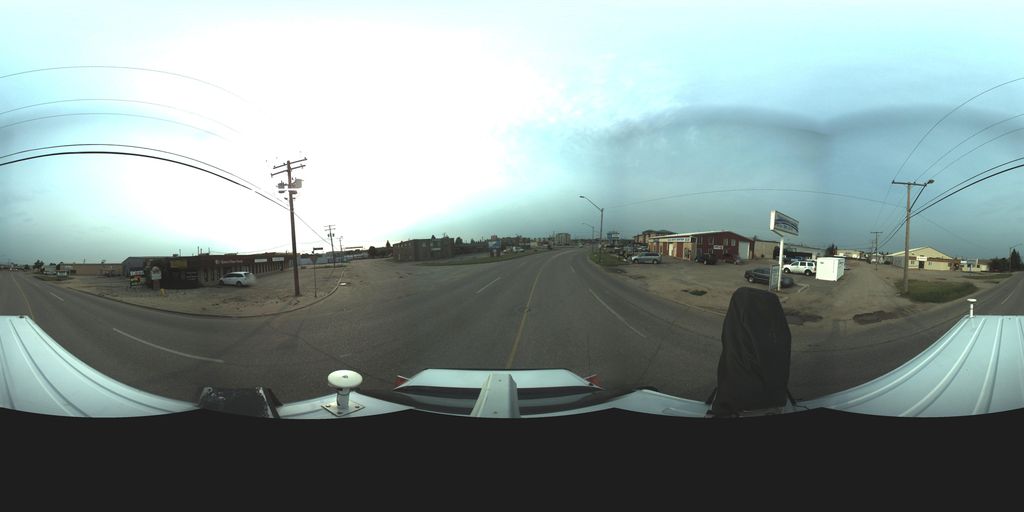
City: saskatoon